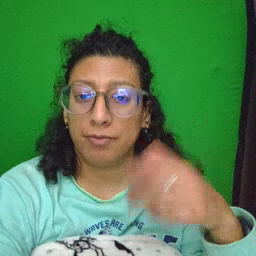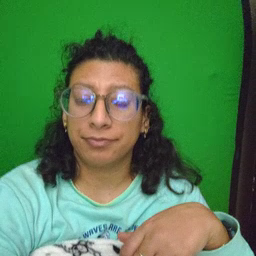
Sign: book